Aerial crown-view tile of a tropical tree (Barro Colorado Island, Panama), acquired 20250512:
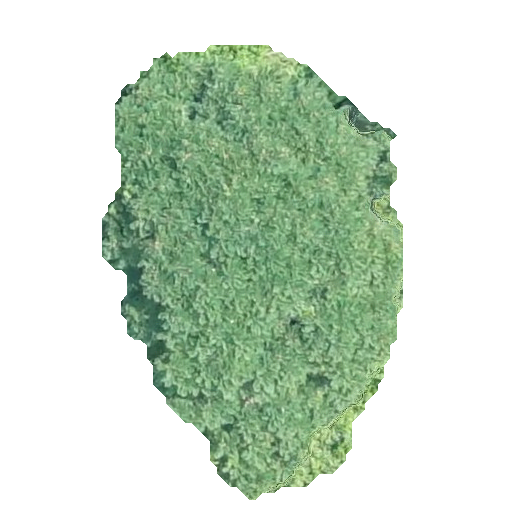
Species: Jacaranda copaia
GBIF accepted scientific name: Jacaranda copaia
Crown area: 147.236 m²